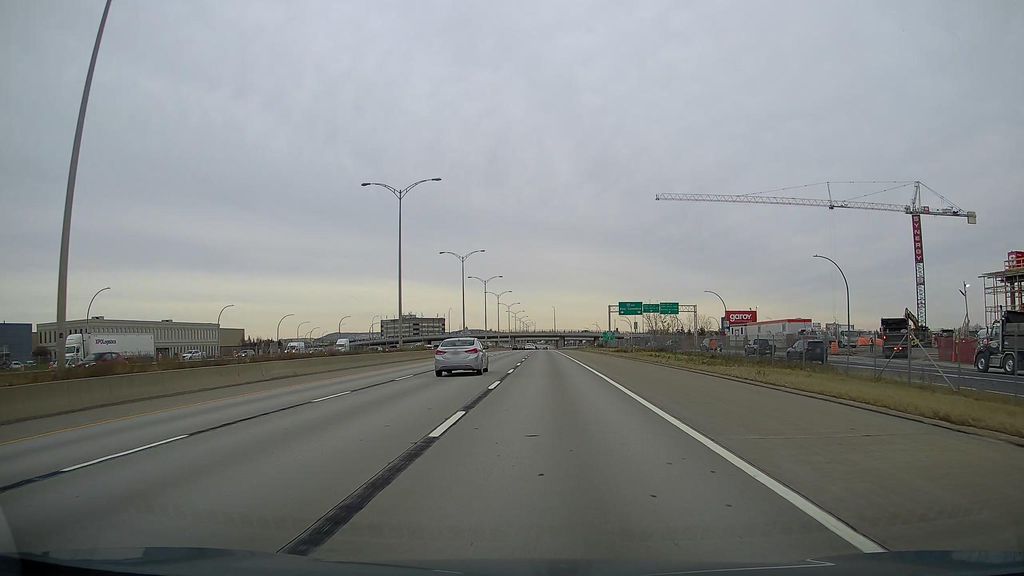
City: montreal